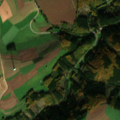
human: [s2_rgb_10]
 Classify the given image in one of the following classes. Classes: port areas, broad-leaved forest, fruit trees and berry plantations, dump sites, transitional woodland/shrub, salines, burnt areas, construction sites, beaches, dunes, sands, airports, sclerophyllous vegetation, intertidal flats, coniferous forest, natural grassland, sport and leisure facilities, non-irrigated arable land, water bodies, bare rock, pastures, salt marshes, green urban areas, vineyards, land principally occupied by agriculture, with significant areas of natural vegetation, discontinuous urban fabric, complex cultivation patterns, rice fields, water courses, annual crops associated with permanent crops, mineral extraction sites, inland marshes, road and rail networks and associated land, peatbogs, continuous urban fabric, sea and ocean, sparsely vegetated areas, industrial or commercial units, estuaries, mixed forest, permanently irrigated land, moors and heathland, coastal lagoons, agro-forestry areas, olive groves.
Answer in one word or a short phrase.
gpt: non-irrigated arable land, pastures, broad-leaved forest